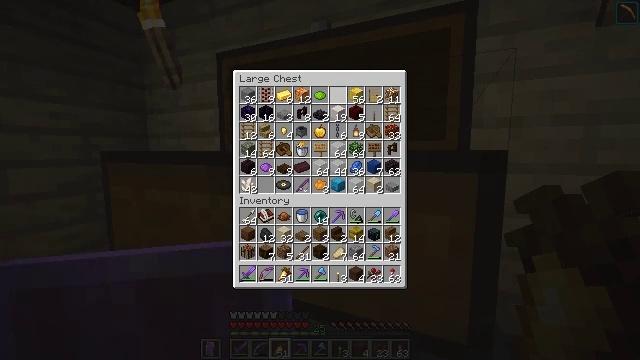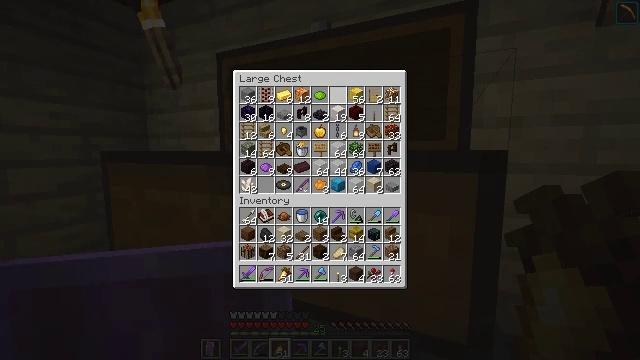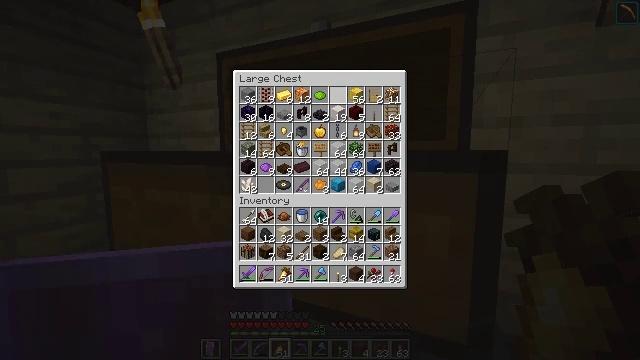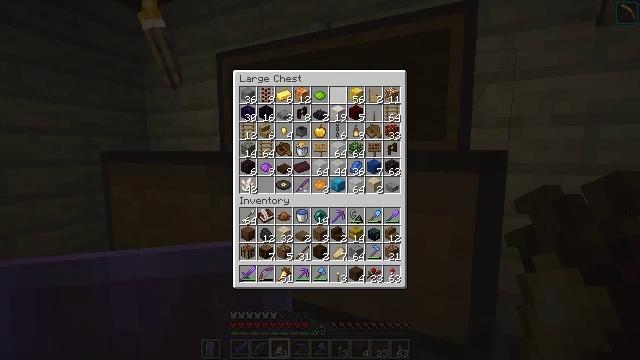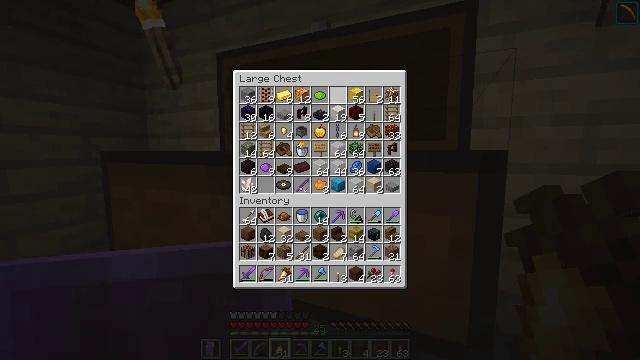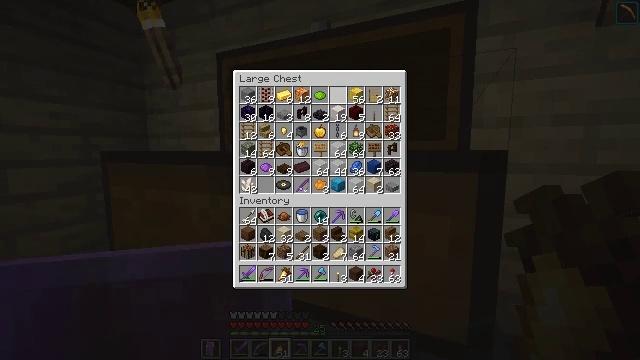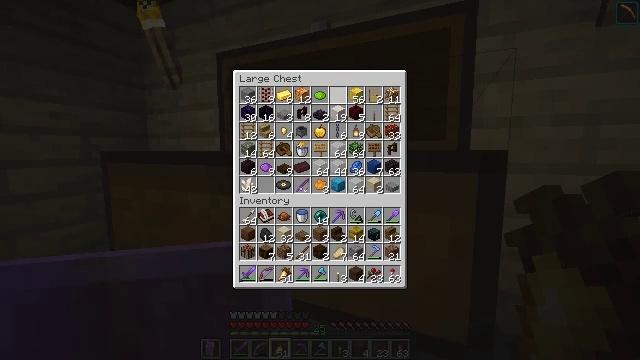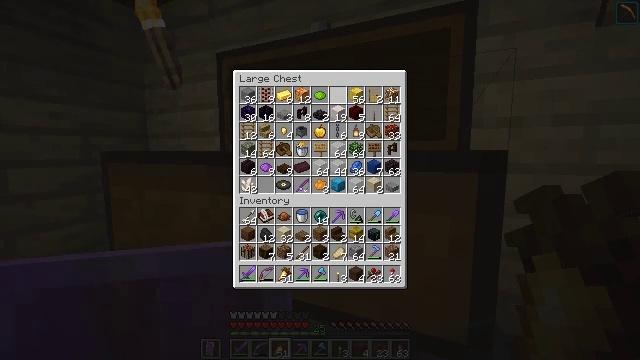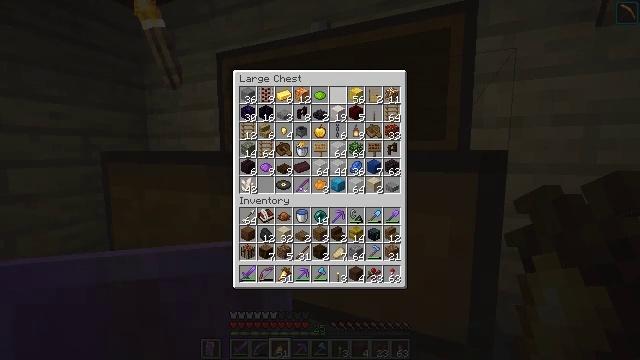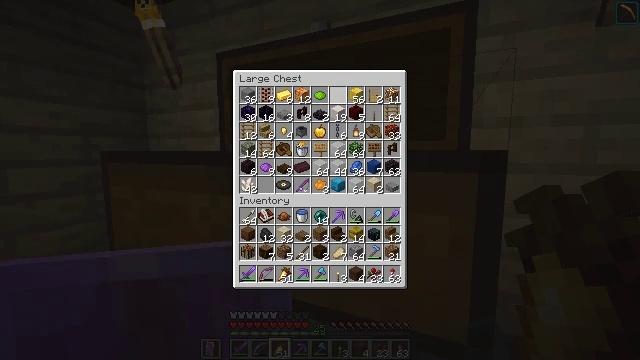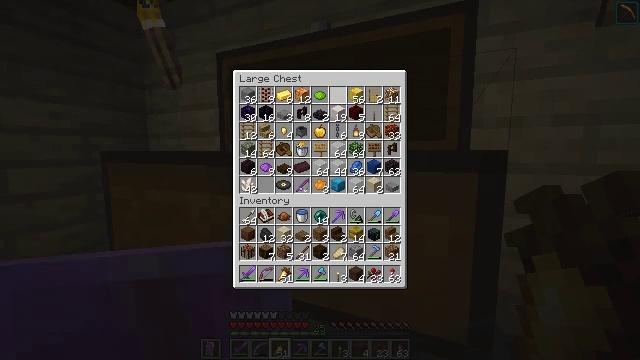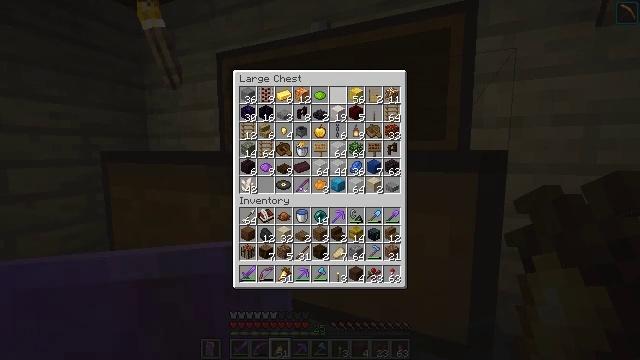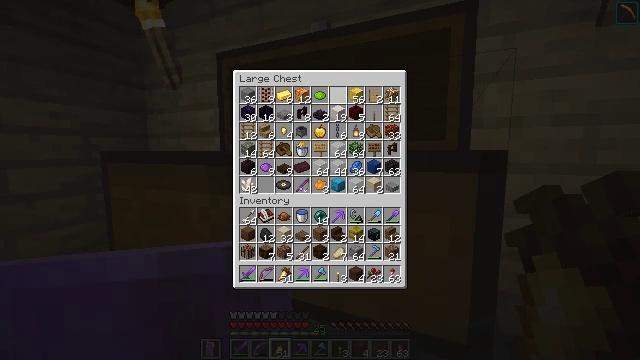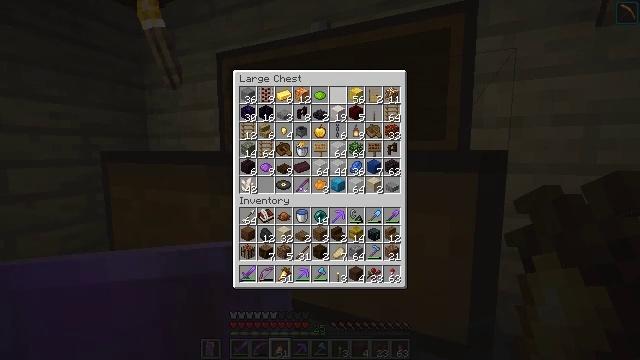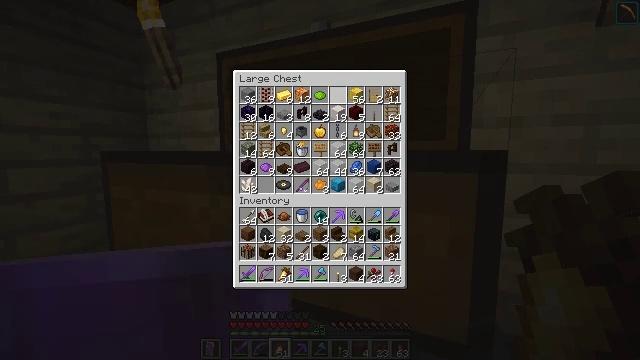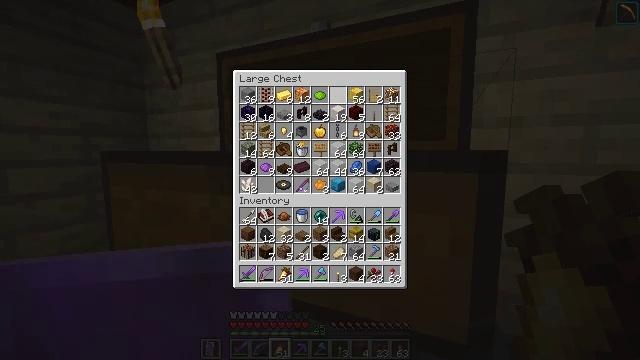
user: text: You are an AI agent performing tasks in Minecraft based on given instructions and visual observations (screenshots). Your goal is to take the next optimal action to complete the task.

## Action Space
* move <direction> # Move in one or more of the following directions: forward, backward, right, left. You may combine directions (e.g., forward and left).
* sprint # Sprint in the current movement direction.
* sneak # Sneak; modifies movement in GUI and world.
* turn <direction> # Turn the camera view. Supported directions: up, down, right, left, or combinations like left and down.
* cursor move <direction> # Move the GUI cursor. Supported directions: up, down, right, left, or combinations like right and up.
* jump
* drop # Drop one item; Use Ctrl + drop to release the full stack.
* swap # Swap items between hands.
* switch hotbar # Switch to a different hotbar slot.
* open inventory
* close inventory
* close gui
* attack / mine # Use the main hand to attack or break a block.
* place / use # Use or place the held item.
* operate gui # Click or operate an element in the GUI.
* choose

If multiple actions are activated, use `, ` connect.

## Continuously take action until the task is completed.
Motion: motion action
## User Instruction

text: Craft a batch of brown concrete powder.
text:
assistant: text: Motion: no_op
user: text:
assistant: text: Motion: no_op
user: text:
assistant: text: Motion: no_op
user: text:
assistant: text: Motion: no_op
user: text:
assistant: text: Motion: no_op
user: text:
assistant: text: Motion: no_op
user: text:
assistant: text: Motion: no_op
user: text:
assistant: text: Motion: no_op
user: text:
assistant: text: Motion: no_op
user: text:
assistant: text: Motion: no_op
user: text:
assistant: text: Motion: no_op
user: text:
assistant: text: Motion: no_op
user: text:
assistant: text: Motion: no_op
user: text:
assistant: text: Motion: no_op
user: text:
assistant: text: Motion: no_op
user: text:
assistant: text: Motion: no_op
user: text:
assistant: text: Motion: no_op
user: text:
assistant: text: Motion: no_op
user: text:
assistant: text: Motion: no_op
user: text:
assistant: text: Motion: no_op
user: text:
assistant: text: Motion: no_op
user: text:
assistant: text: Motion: no_op
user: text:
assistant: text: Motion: no_op
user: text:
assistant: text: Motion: no_op
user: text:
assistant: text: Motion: no_op
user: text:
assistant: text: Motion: no_op
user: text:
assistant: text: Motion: no_op
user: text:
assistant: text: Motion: no_op
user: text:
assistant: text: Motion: no_op
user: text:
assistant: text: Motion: no_op